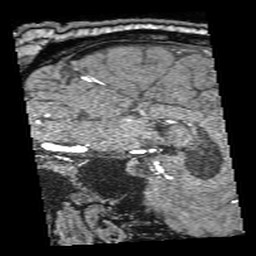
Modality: angio
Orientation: sagittal
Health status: ill
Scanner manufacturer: siemens
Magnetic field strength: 3 T
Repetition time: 0.03 s
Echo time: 0.00342 s